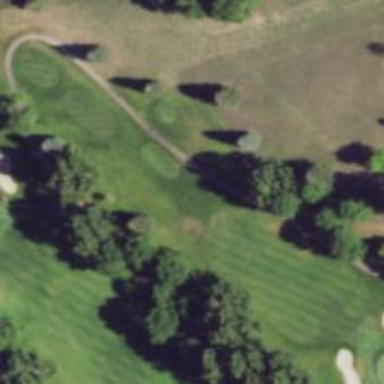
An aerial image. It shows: Golf hole.